Question: I have 2 dictionaries with long as the type of the values. I want to apply some computation at every possible combination of 2-values from the 2 dictionaries and maintain a data structure that will keep the result and the input values. i.e: key(a),value(a),key(b),value(b),f(value(a),value(b)) . What sort of data structures would you suggest for this operation

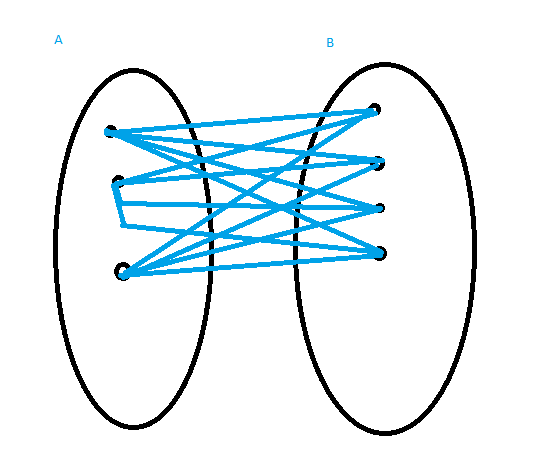
Answer: When your computation only depends on the values of the dictionary, you should reformulate your problem statement to take only an iterable of values, and not dictionaries.
You can use tuples as dictionary keys:
'''
import itertools
Adict = {"x": 1, "y": 2, "z":3}
Bdict = {"foo": 4, "bar": 5, "baz":6}
A,B = Adict.values(),Bdict.values()
def comp(a, b):
return a * b # Insert complicated computation here
res = {(a,b):comp(a,b) for a,b in itertools.product(A, B)}
'''